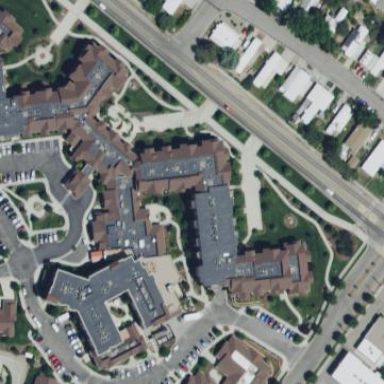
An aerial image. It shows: Building.